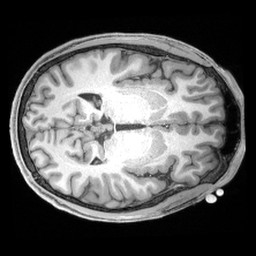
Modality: T1w
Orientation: axial
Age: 20
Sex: male
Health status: healthy
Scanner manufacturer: siemens
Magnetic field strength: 3 T
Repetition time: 2.4 s
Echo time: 0.00194 s